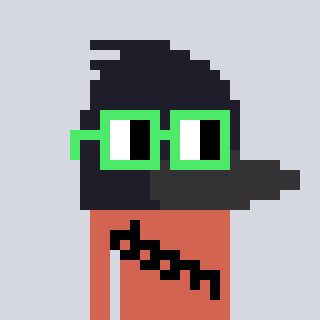
a pixel art character with square light green glasses, a raven-shaped head and a peachy-colored body on a cool background